Lunar surface albedo tile
Center latitude: -12.84
Center longitude: -43.154
Resolution (meters per pixel, mean): 129.74
Tile area (km^2): 16981.09
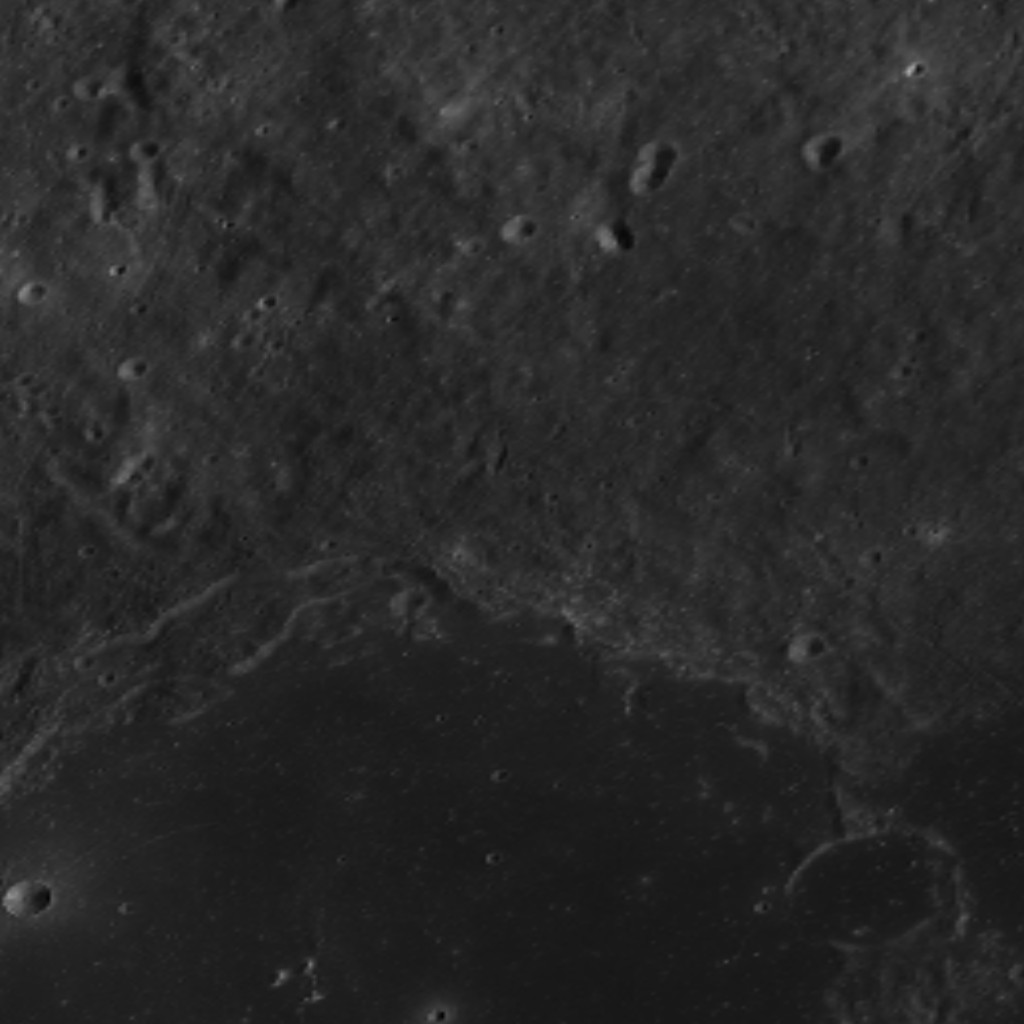